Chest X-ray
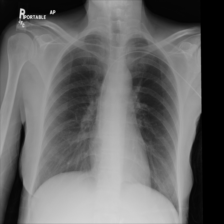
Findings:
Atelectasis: negative
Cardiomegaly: negative
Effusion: negative
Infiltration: negative
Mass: negative
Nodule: negative
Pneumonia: negative
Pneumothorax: negative
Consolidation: negative
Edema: negative
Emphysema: negative
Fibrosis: negative
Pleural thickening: negative
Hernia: negative